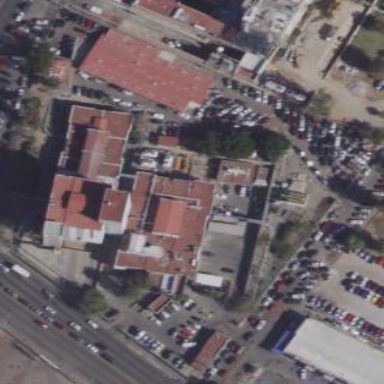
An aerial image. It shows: Hospital.